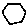
Label: hexagon